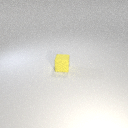
small yellow rubber cube